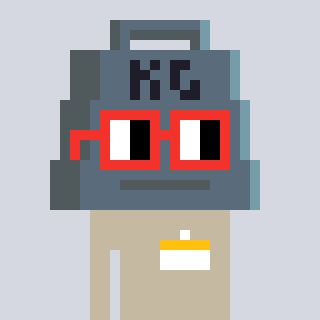
a pixel art character with square red glasses, a weight-shaped head and a bege-colored body on a cool background